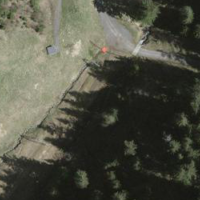
EUNIS habitat code: 43
Species observed at this site:
Tussilago farfara